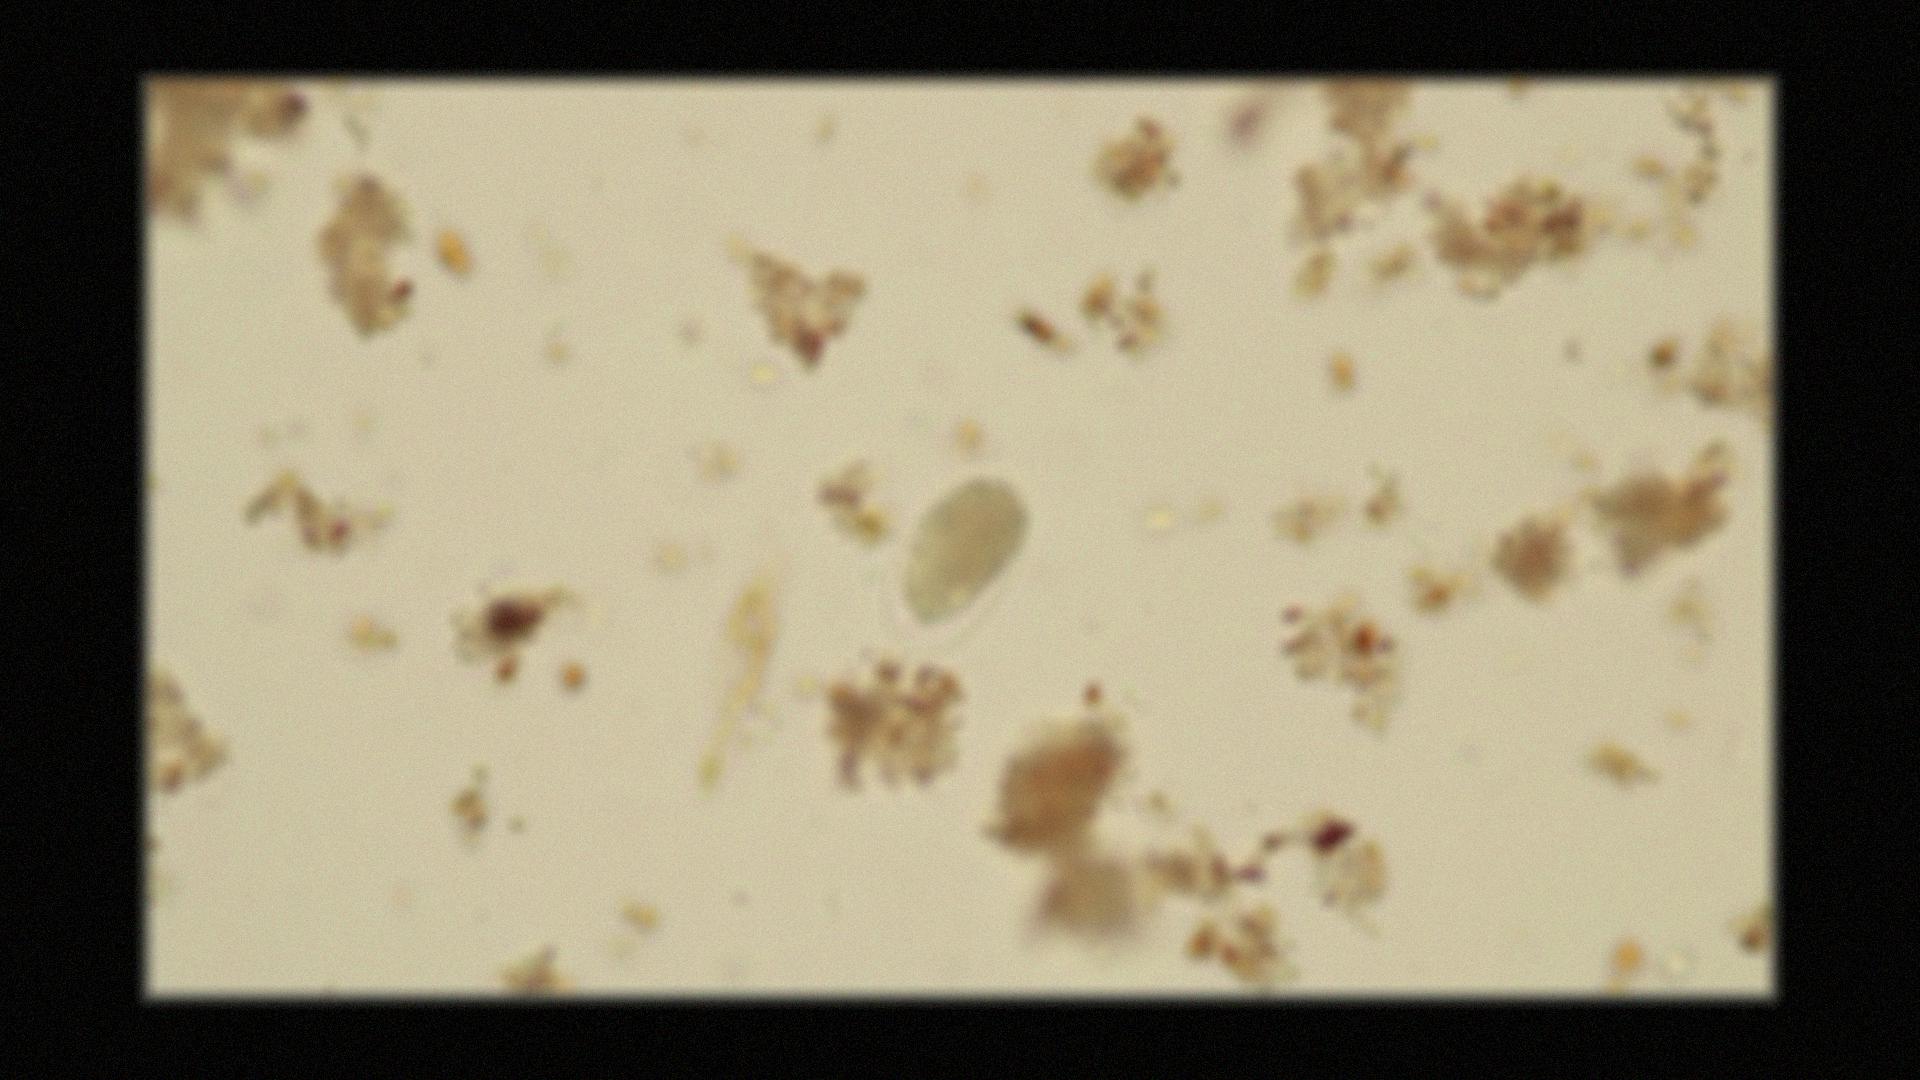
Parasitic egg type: Hookworm egg